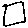
Label: square